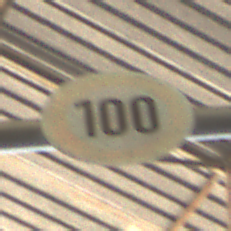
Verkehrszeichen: Geschwindigkeit100
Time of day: Midday
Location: Indoor (Urban)
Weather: NotSpecified
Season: NotSpecified
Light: Natural